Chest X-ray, PA view. Patient: 48 years old, sex F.
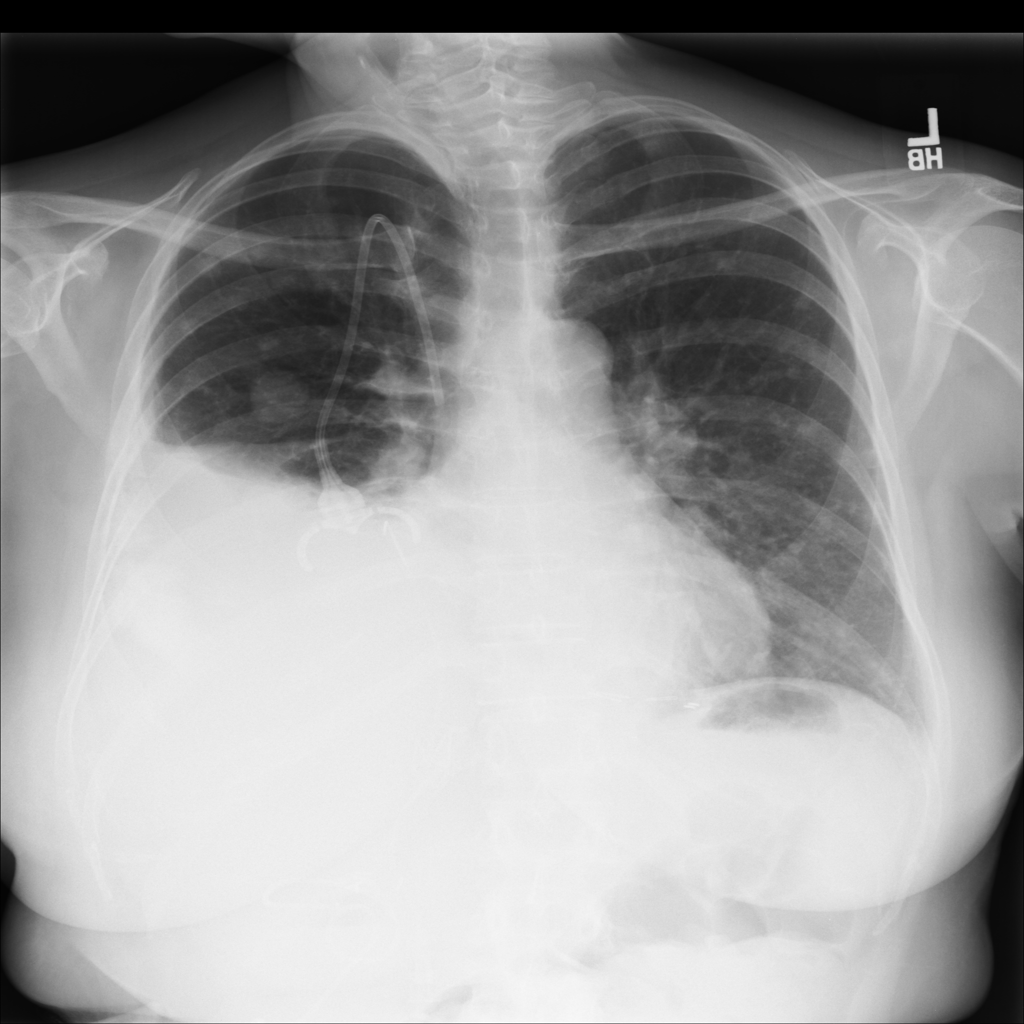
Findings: Effusion, Infiltration, Pleural_Thickening